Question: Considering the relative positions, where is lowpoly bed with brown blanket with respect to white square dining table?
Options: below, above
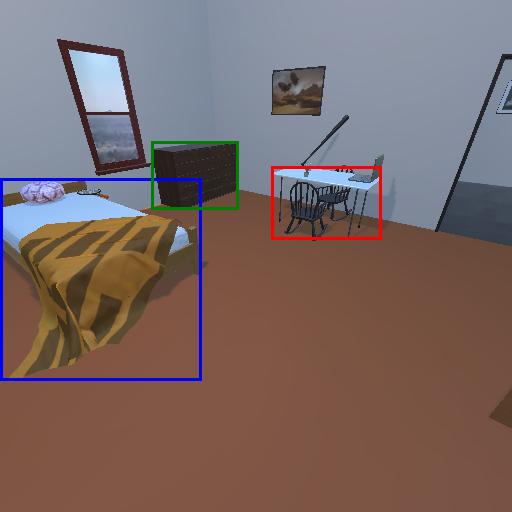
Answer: below